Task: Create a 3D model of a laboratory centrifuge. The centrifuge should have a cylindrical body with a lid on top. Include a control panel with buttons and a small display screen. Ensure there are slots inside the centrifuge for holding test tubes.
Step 598:
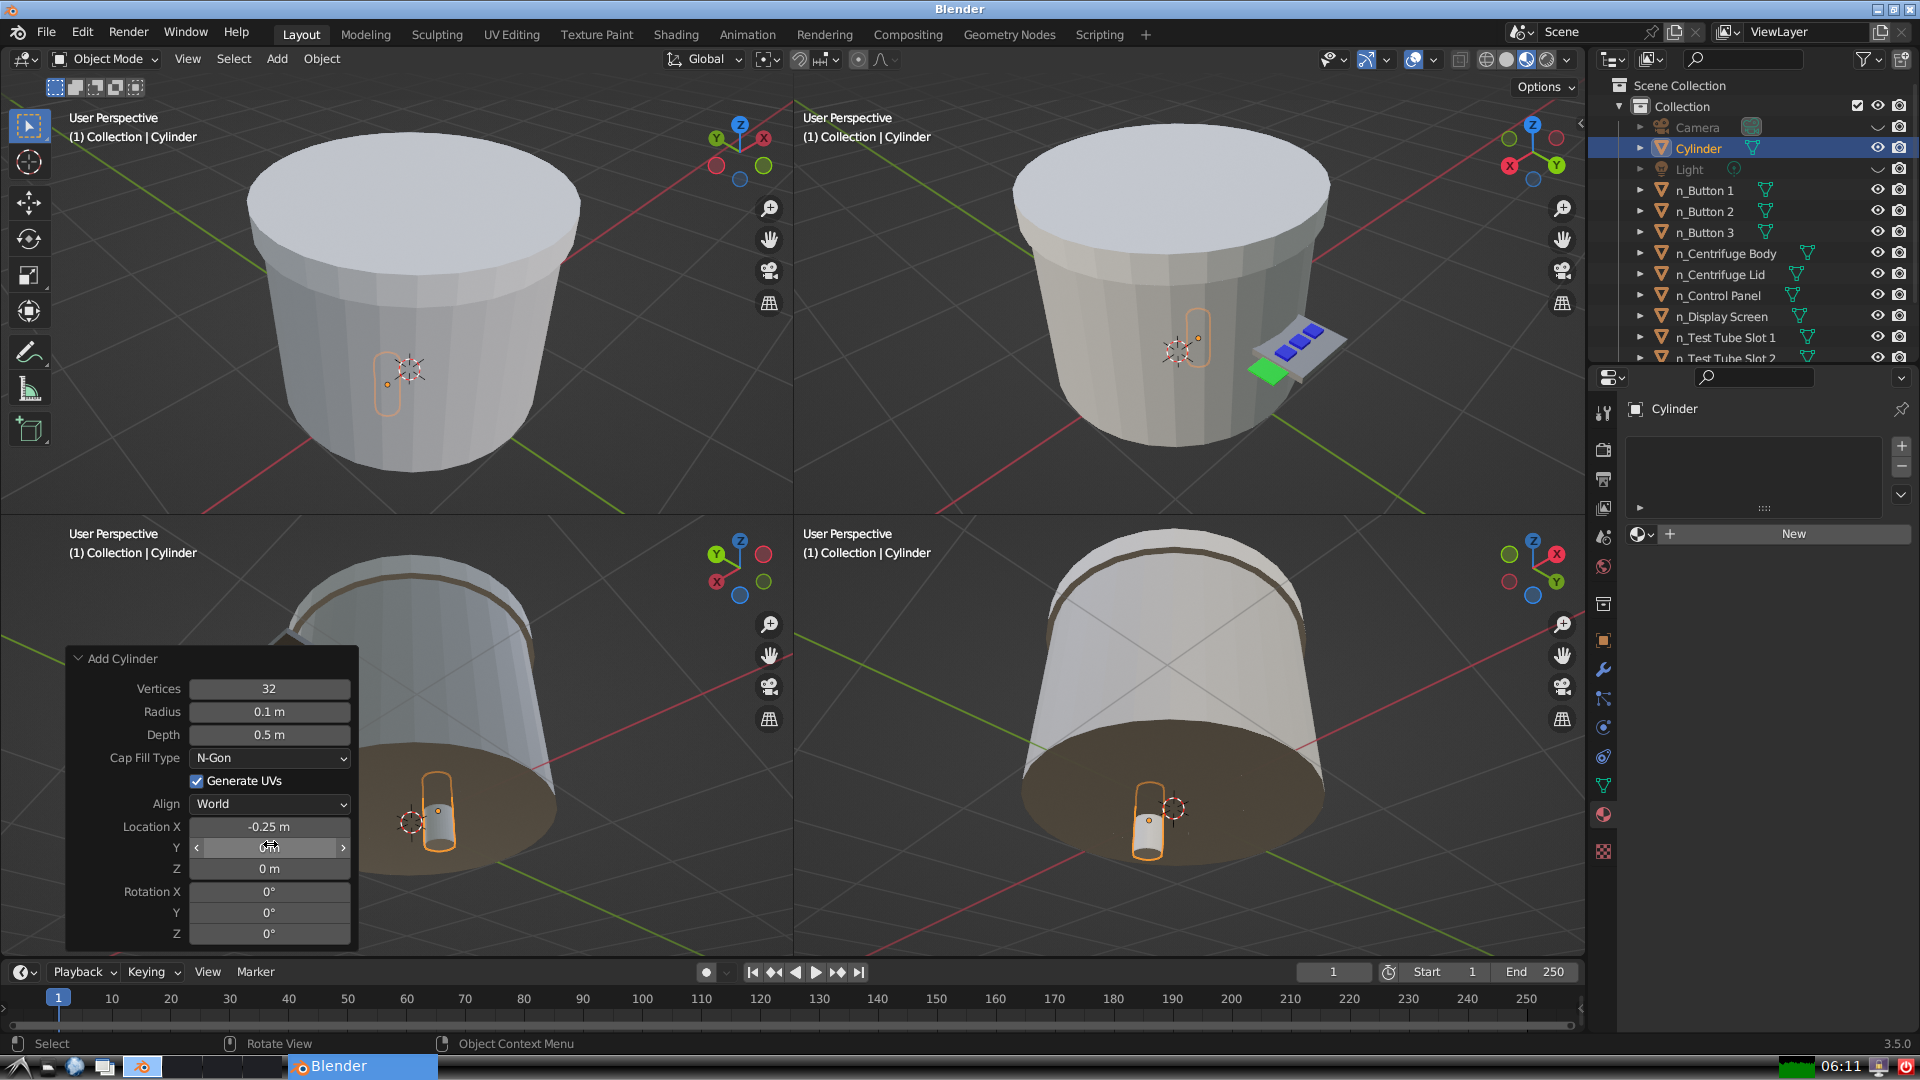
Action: click: no